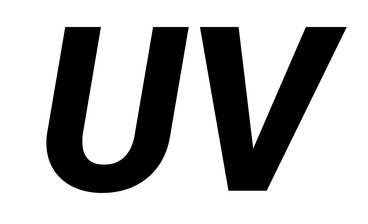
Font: Roboto-Italic_ExtraBold_Italic